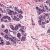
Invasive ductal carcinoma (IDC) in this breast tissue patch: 0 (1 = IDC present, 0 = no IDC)